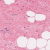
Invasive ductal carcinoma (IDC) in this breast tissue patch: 0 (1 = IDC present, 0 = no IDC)